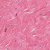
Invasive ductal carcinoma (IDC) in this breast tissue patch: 0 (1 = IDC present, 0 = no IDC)